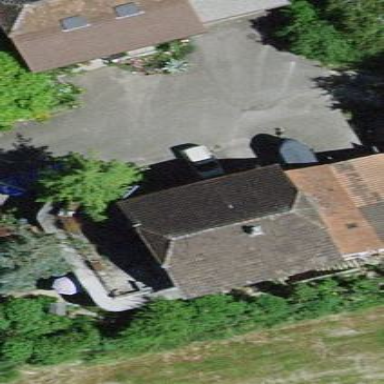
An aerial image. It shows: Residential building.